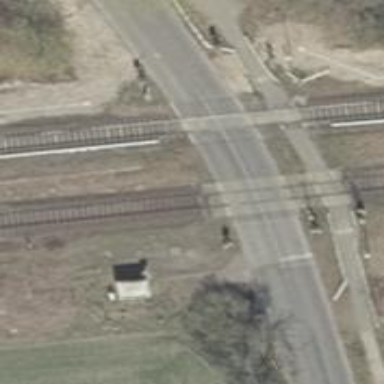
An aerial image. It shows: Level crossing along the railway.